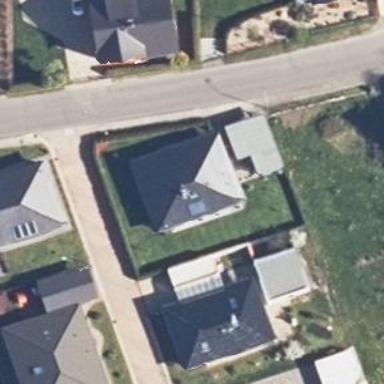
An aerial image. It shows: Residential building.